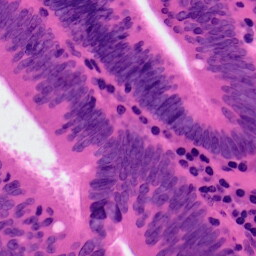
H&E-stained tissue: Colon